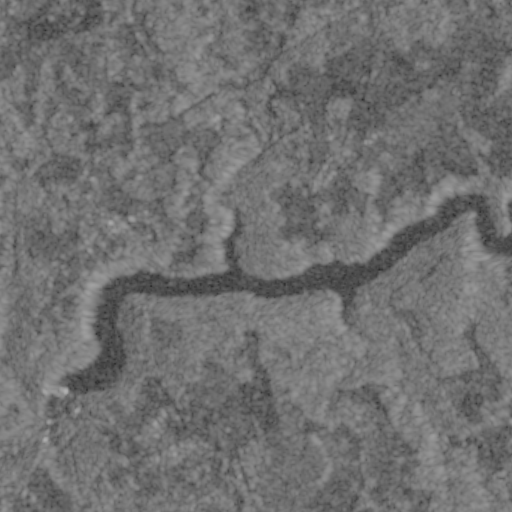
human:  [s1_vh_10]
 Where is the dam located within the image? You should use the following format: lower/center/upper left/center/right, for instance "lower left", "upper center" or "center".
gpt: The dam is located in the lower left of the image.
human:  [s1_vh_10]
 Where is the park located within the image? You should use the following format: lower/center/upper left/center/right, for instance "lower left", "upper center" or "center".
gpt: The park is located in the upper center of the image.
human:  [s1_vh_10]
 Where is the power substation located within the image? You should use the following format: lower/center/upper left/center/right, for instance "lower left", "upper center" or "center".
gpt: The power substation is located in the lower left of the image.
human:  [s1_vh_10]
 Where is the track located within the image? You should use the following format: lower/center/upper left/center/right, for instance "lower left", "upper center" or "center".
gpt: There is no track in the image.

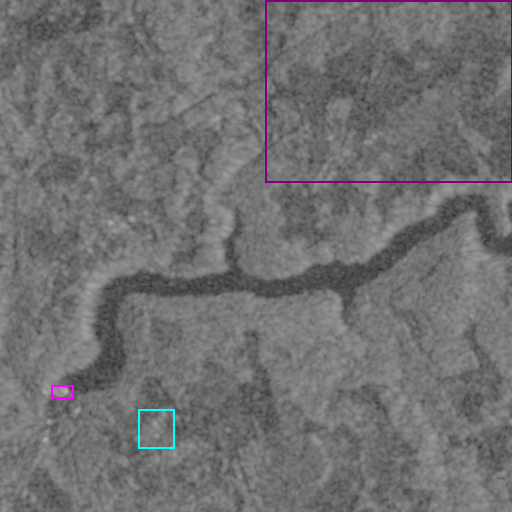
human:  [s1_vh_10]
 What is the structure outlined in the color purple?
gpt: The structure outlined in purple is a crop field.
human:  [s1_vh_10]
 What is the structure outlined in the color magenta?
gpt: The structure outlined in magenta is a dam.
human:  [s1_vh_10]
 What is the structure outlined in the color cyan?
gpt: The structure outlined in cyan is a power substation.
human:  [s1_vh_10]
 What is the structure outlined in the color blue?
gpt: There is no blue outline.